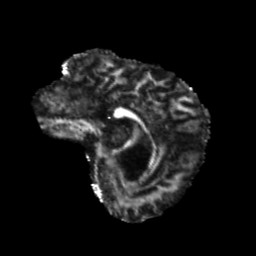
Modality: FA
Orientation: sagittal
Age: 46
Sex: male
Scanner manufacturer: siemens
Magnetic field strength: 3 T
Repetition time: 5.25 s
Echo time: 0.08 s